Question: My umbraco is running with uBootstrap starter kit.
The home node's link to document is showing <URL>. where does this value come from?
How can I change it to my domain name? Thanks.

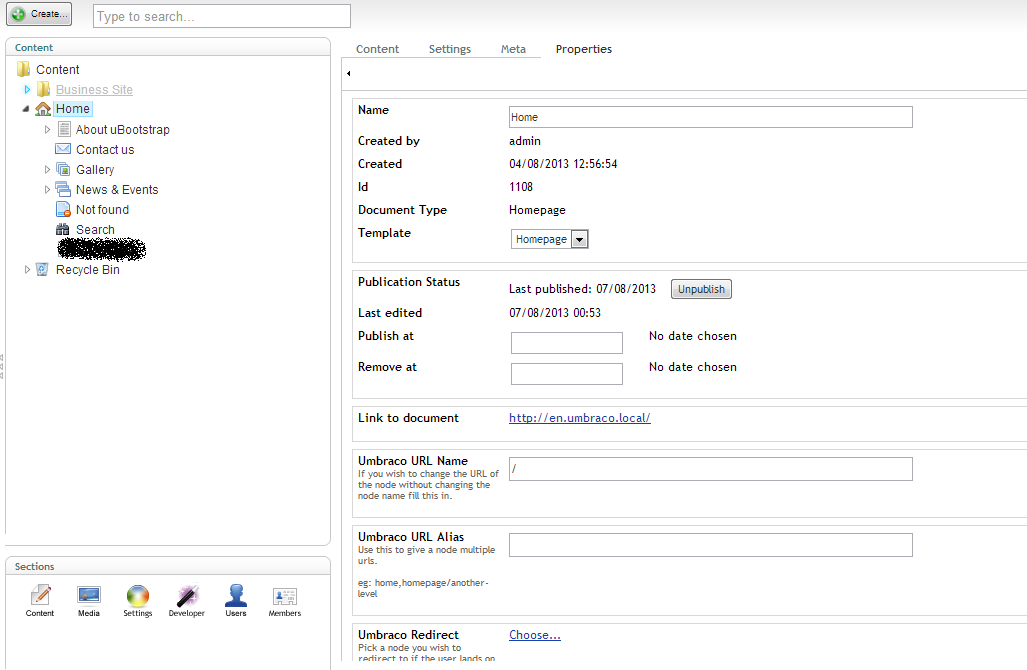
Answer: If you right click on the home node and hit "culture and hostnames" you can add a different domain in there.